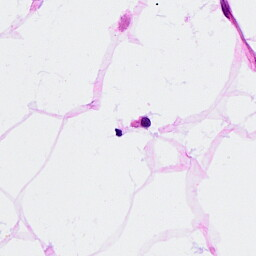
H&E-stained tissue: Breast